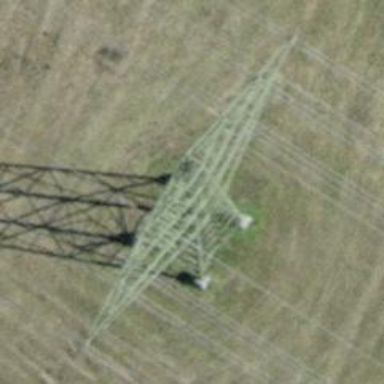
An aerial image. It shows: Power tower.